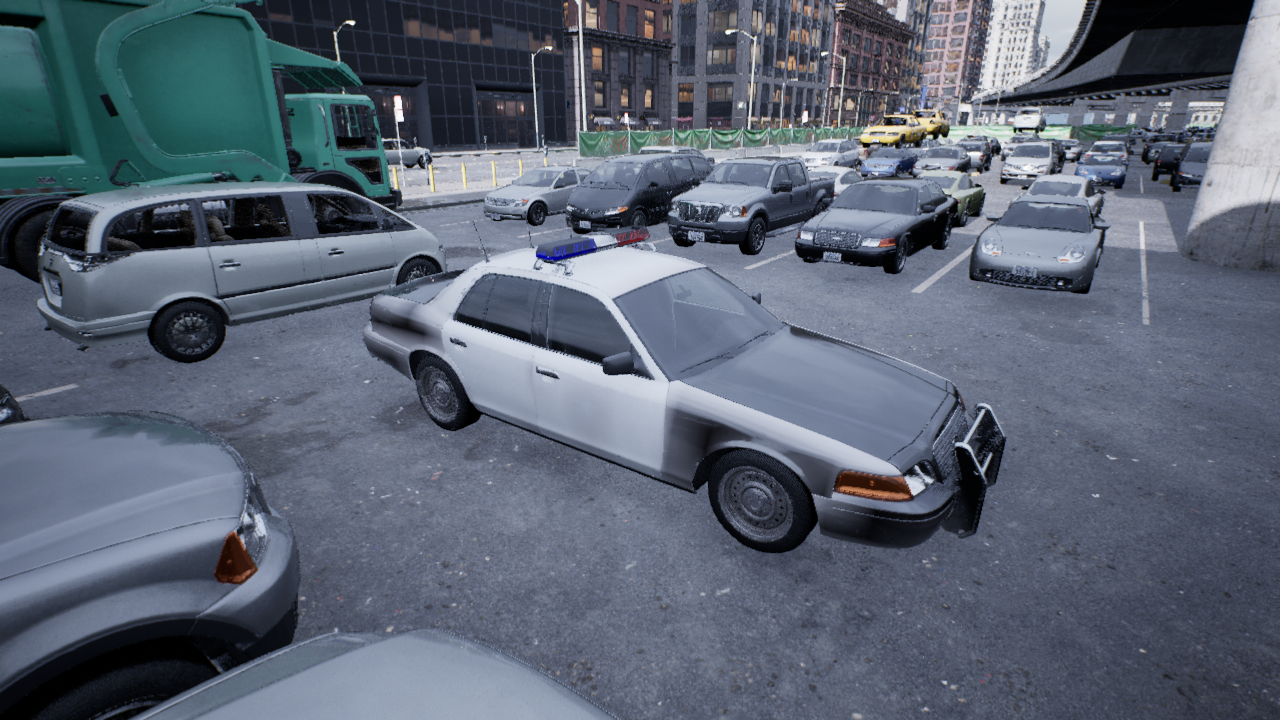
Venue: arterial
Lighting: overcast
Vehicle rig: sedan